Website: bh-photo
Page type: account-selection
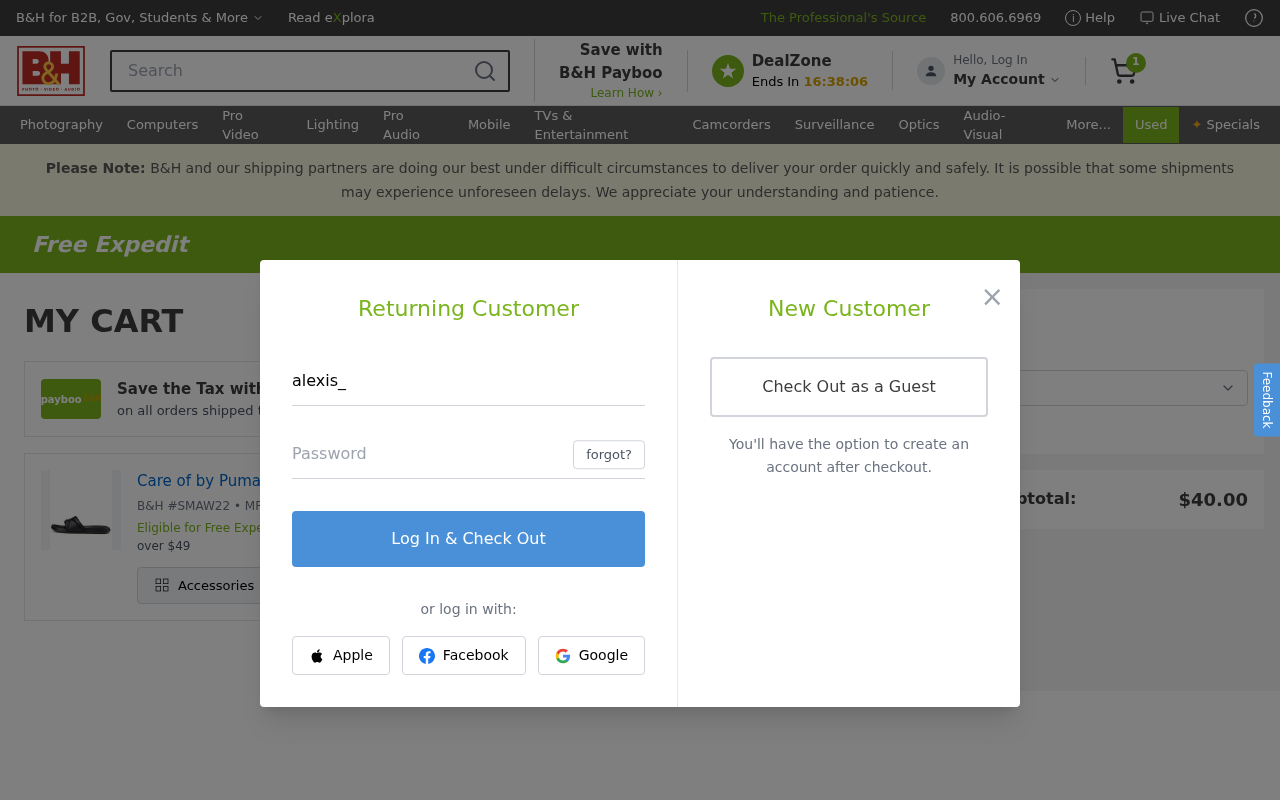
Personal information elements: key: PII_EMAIL
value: alexis_johnson@yahoo.com
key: PII_POSTCODE
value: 18129
Product elements: key: PRODUCT1_NAME
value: Care of by Puma Slide 2 Women's Flip Flops
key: PRODUCT1_QUANTITY
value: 1
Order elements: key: ORDER_NUM_ITEMS
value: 1
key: ORDER_SUBTOTAL
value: $40.00
Search elements: key: HEADER_SEARCH
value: Search
Other elements: key: BH_ITEM_NUMBER
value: SMAW22
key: MFR_NUMBER
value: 33780A